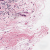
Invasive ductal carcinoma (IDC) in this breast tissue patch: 0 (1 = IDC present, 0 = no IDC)